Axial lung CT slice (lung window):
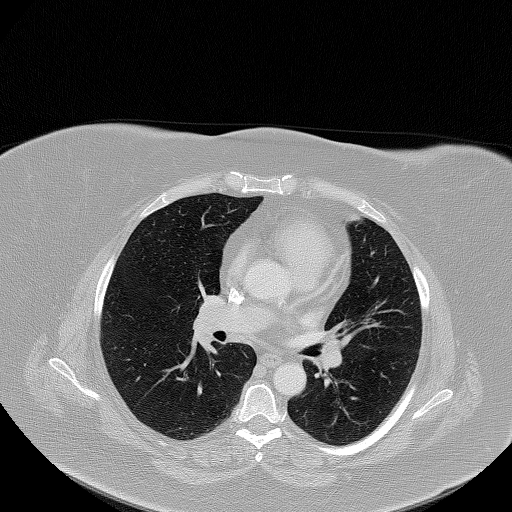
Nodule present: no